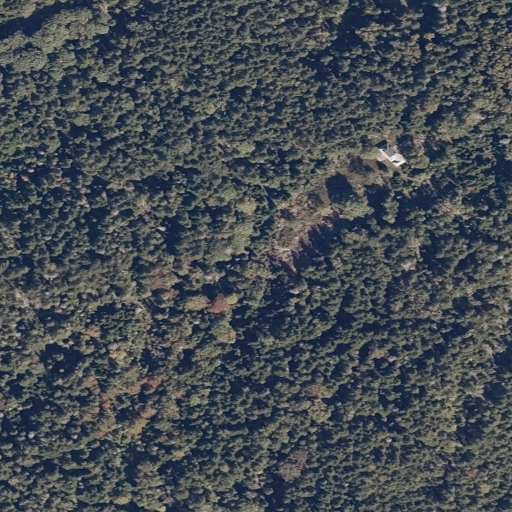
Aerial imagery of island in Maine named Yarmouth Island containing evergreen forest, open water, herbaceous wetlands, and open development